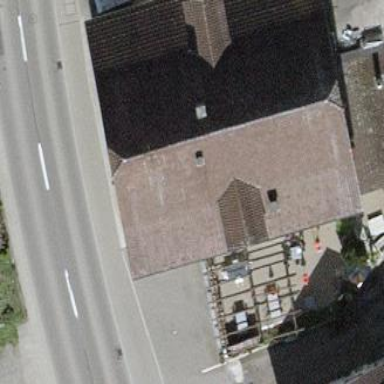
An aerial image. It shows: Restaurant building.